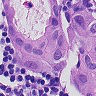
Metastatic tissue present: yes